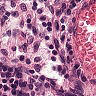
Metastatic tissue present: no